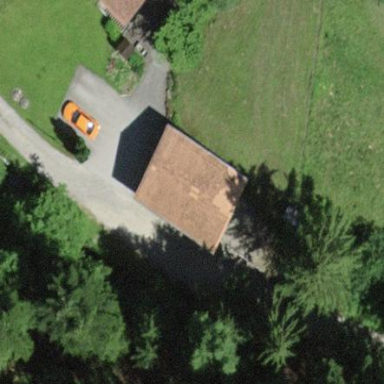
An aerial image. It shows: Garage.